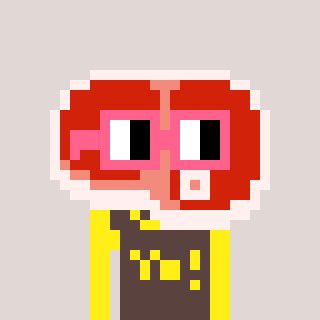
a pixel art character with square pink glasses, a steak-shaped head and a darkbrown-colored body on a warm background